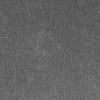
Atmospheric dust classification: not_dusty